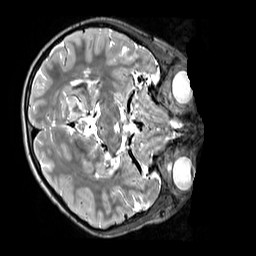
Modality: T2w
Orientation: axial
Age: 10
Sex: male
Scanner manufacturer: siemens
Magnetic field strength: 3 T
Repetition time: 3.2 s
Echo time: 0.408 s